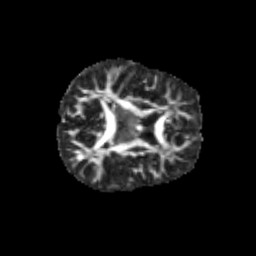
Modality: FA
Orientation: axial
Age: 9
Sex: female
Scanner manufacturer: siemens
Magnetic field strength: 3 T
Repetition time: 3.8 s
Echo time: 0.07 s